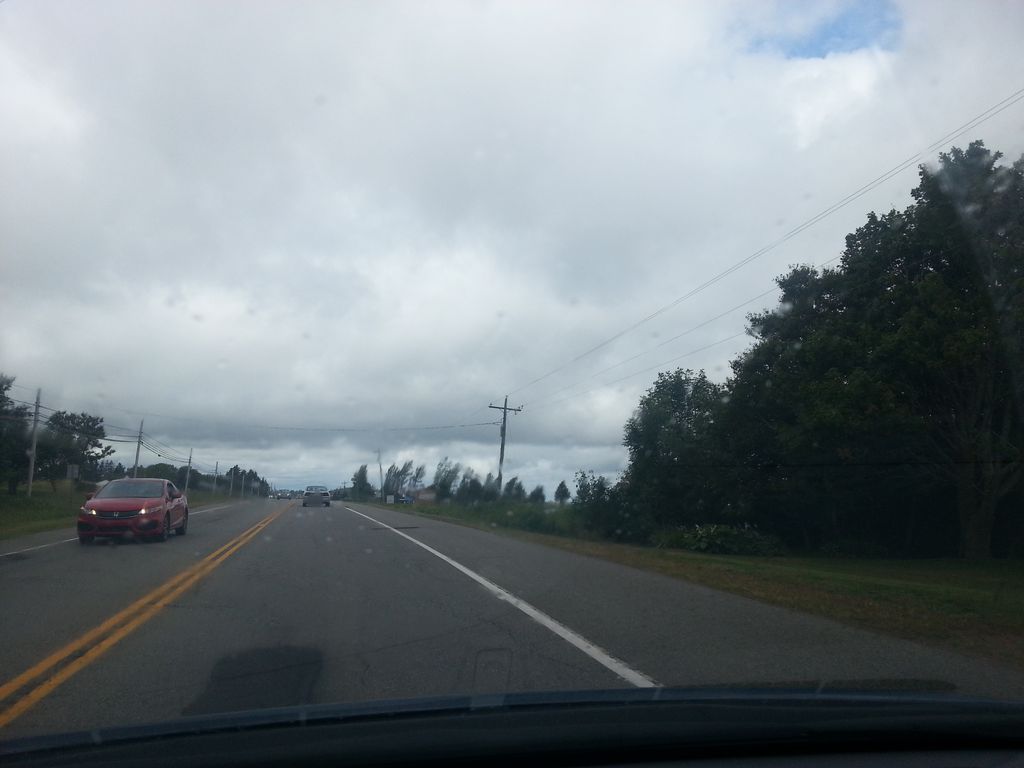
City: charlottetown